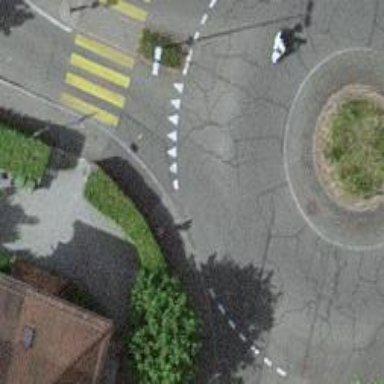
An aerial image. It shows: Tertiary road made of asphalt leading to roundabout junction.